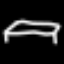
Label: bed